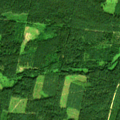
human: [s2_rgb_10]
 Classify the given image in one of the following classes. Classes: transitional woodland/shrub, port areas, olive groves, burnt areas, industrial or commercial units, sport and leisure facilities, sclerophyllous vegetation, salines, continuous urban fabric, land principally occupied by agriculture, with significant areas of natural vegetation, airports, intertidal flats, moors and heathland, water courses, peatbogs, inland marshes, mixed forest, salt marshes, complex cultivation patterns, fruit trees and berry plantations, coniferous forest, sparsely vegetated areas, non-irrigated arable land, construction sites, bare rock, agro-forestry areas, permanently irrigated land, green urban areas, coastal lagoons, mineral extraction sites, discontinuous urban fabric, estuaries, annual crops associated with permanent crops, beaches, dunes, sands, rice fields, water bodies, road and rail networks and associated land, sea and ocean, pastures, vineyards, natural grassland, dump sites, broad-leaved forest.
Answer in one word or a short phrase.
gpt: coniferous forest, mixed forest, transitional woodland/shrub